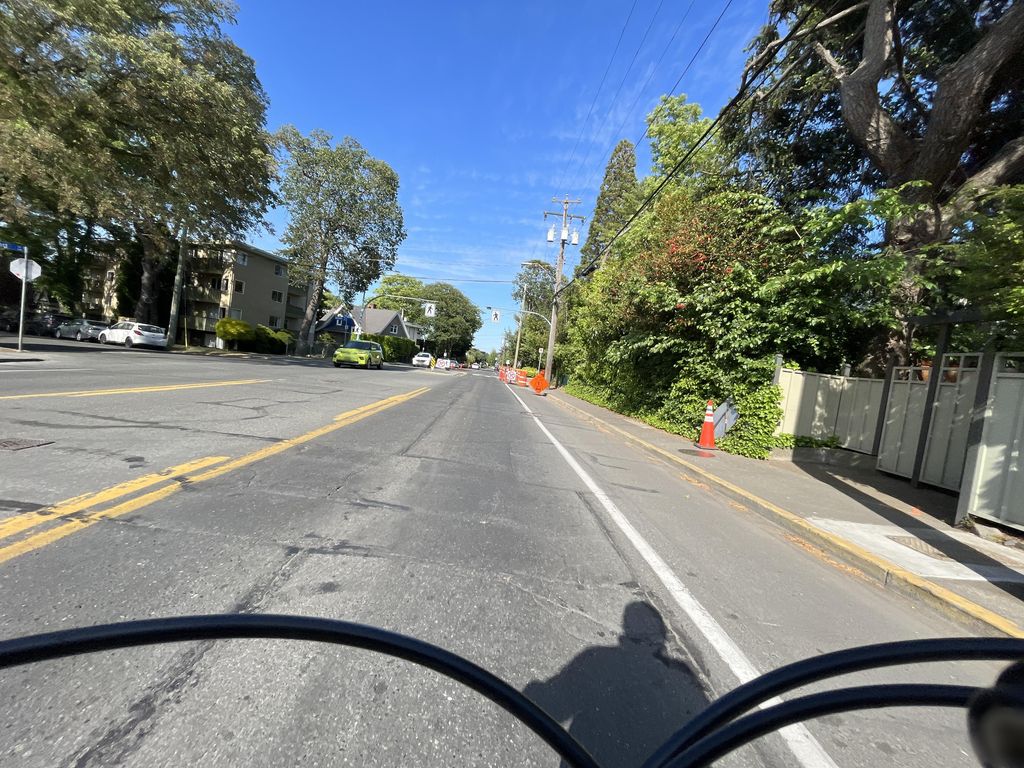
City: victoria